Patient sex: M
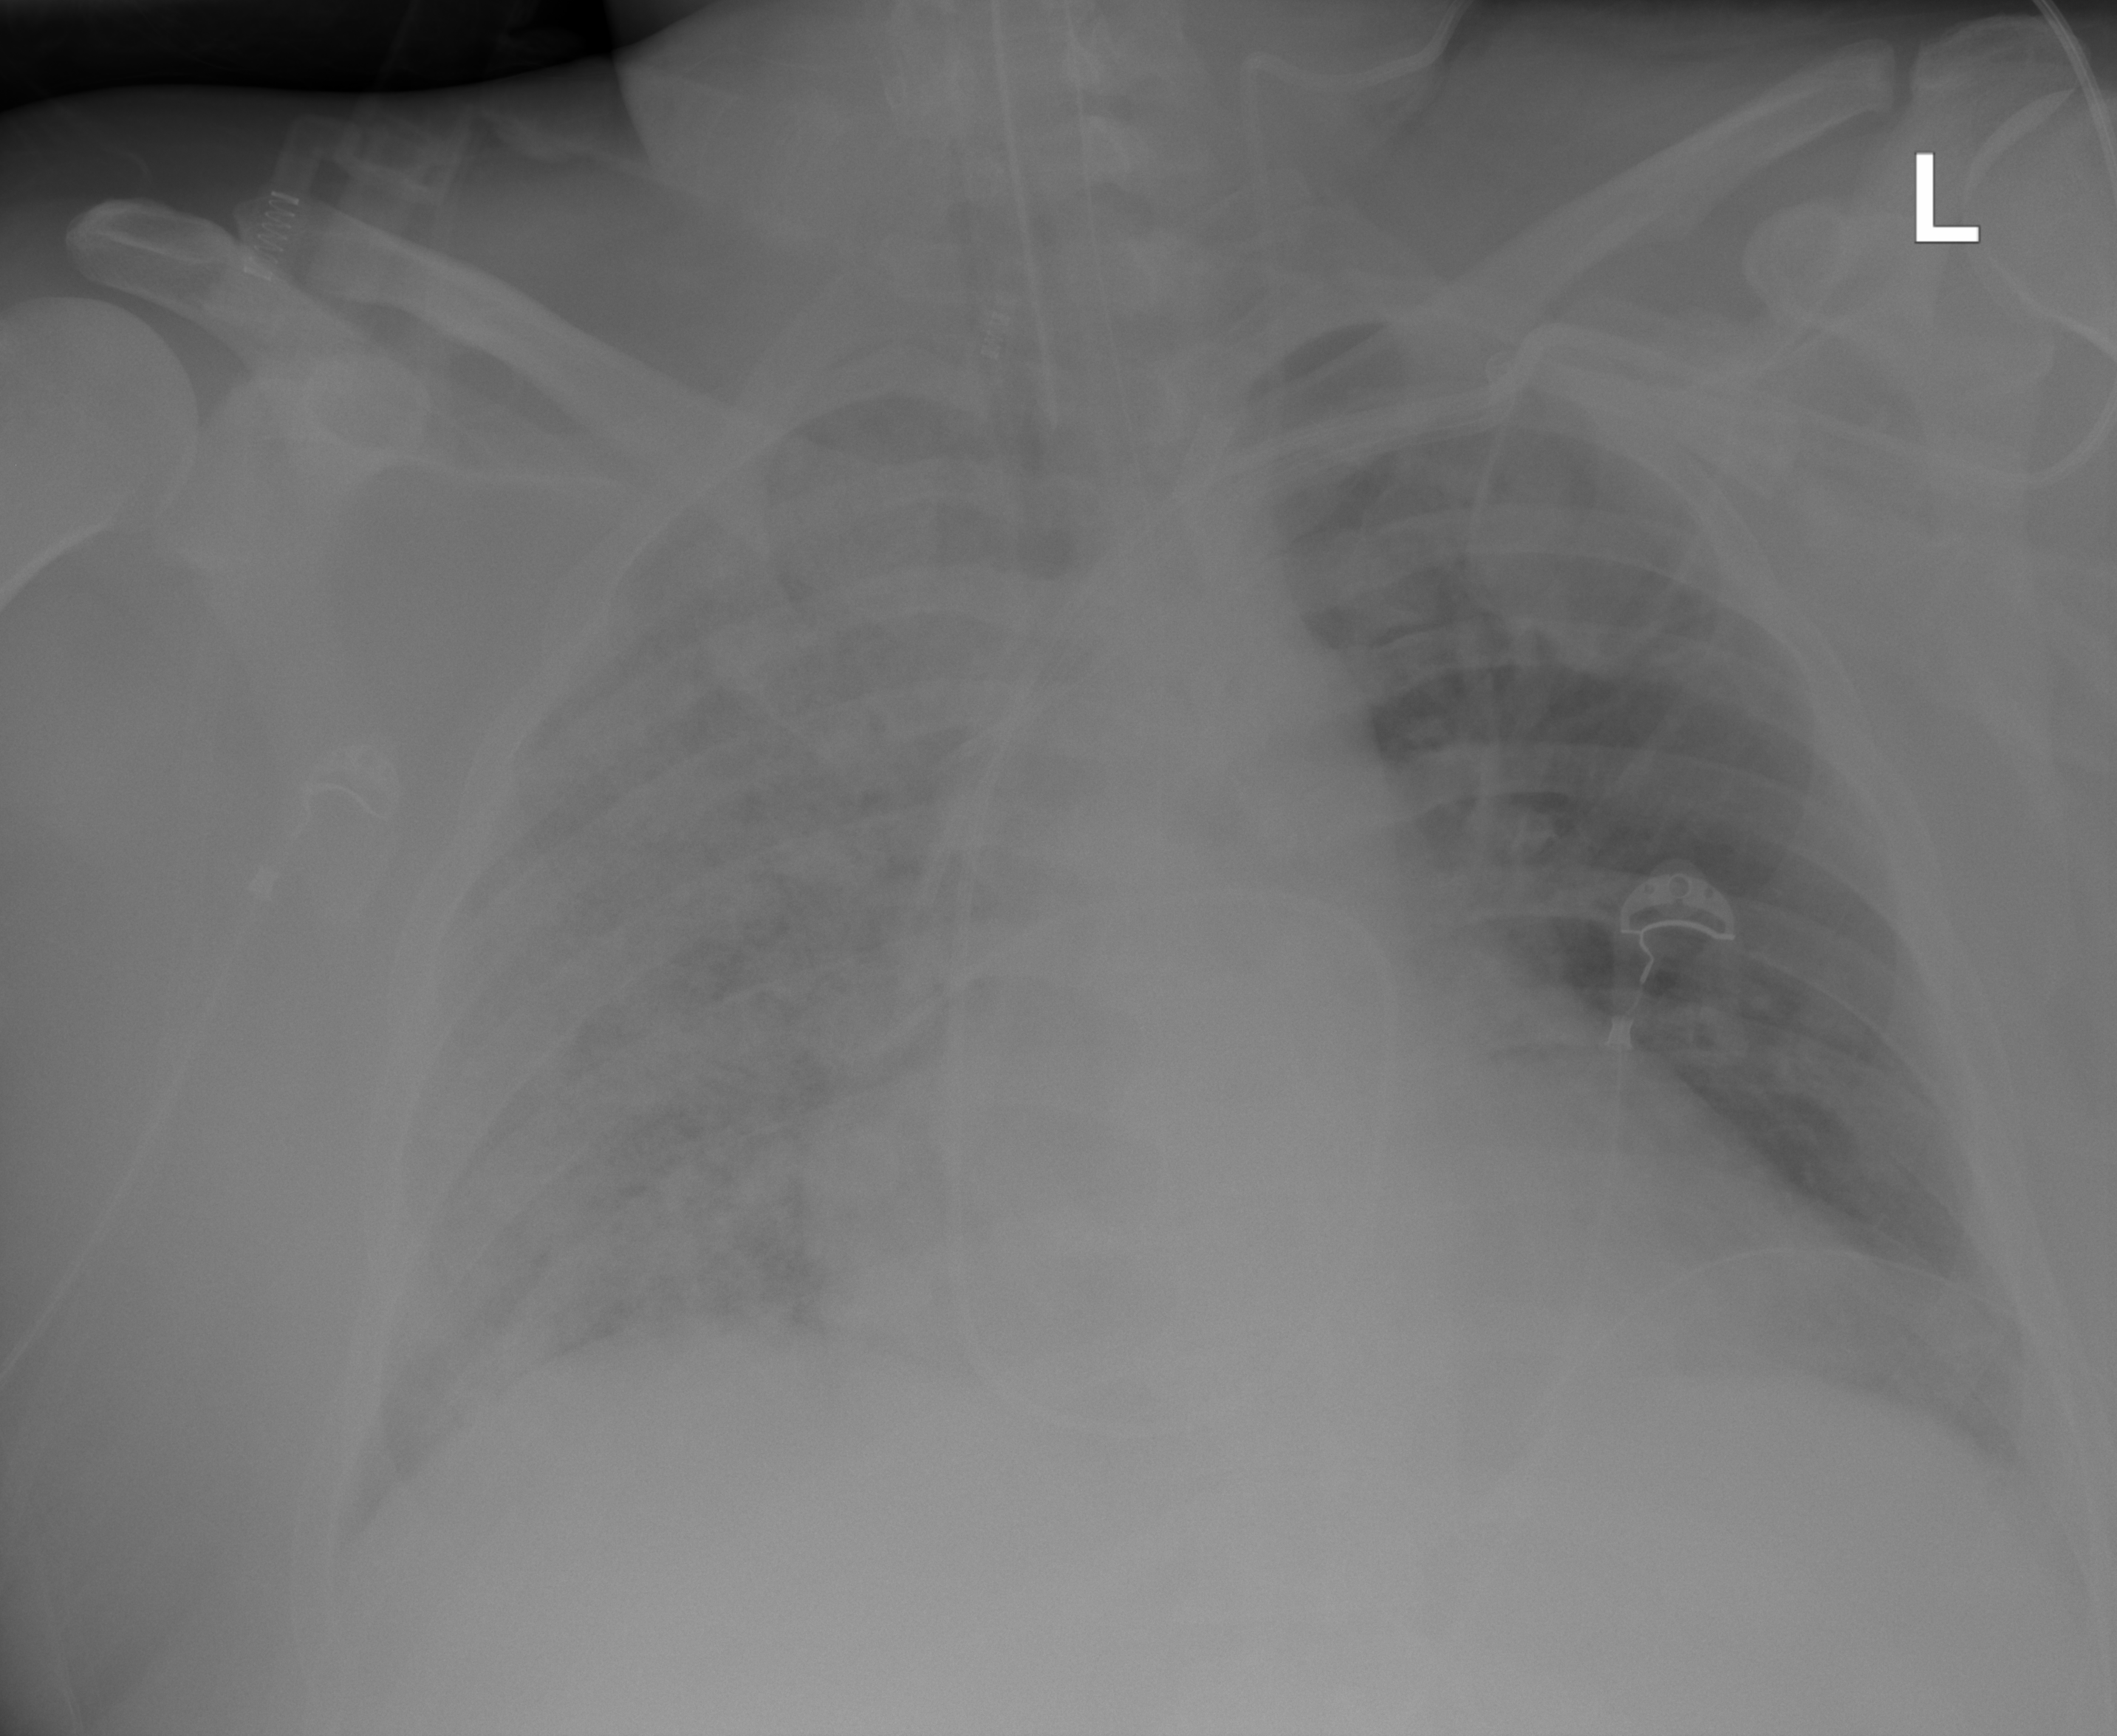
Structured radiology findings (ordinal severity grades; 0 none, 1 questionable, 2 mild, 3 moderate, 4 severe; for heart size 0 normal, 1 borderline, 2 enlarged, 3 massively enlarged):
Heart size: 2
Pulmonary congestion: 2
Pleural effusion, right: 2
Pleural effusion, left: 2
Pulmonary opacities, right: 4
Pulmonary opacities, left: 2
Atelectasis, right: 3
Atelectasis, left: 0